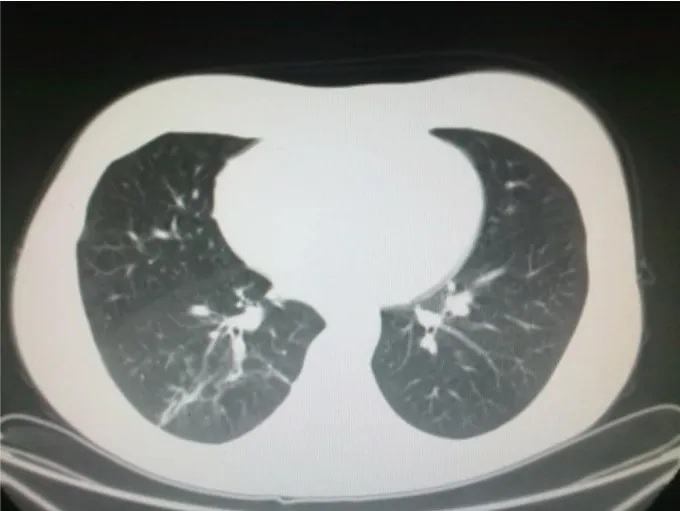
Resolution of the infection.
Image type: radiology (ct)